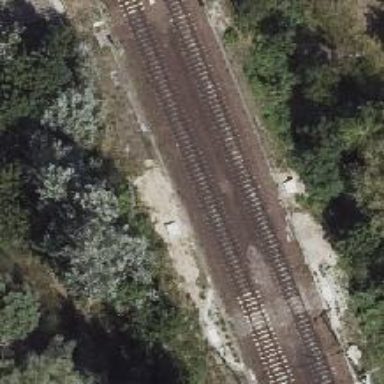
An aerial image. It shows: Railway track with contact line for electrification.